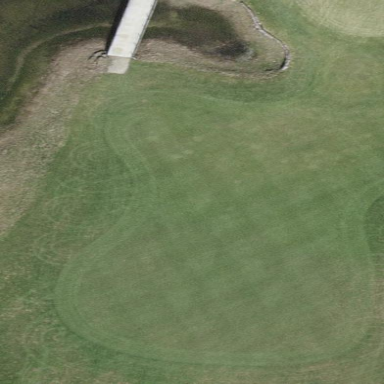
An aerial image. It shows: Golf fairway surrounded by grass.